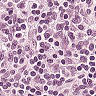
Metastatic tissue present: no